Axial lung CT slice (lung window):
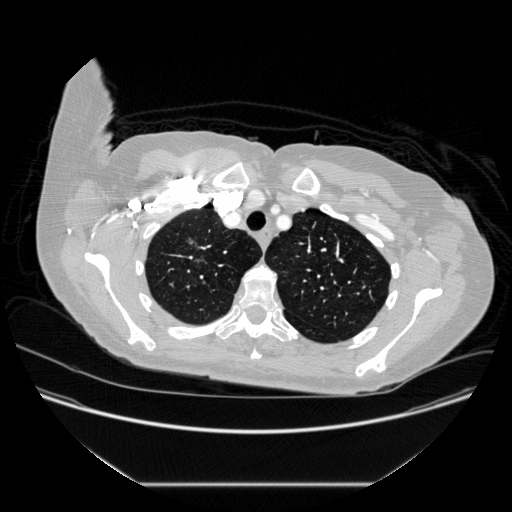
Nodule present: no